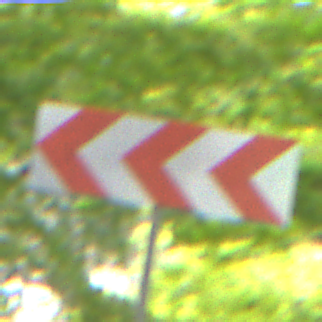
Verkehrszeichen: RichtungstafelnInKurvenGrossRechts
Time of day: MorningAfternoon
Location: Outdoor (RoadRail)
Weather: Clear
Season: NotSpecified
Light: Natural